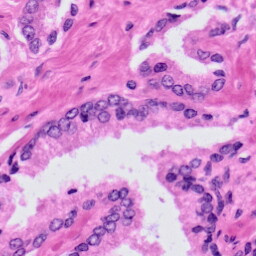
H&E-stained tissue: Prostate